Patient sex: F
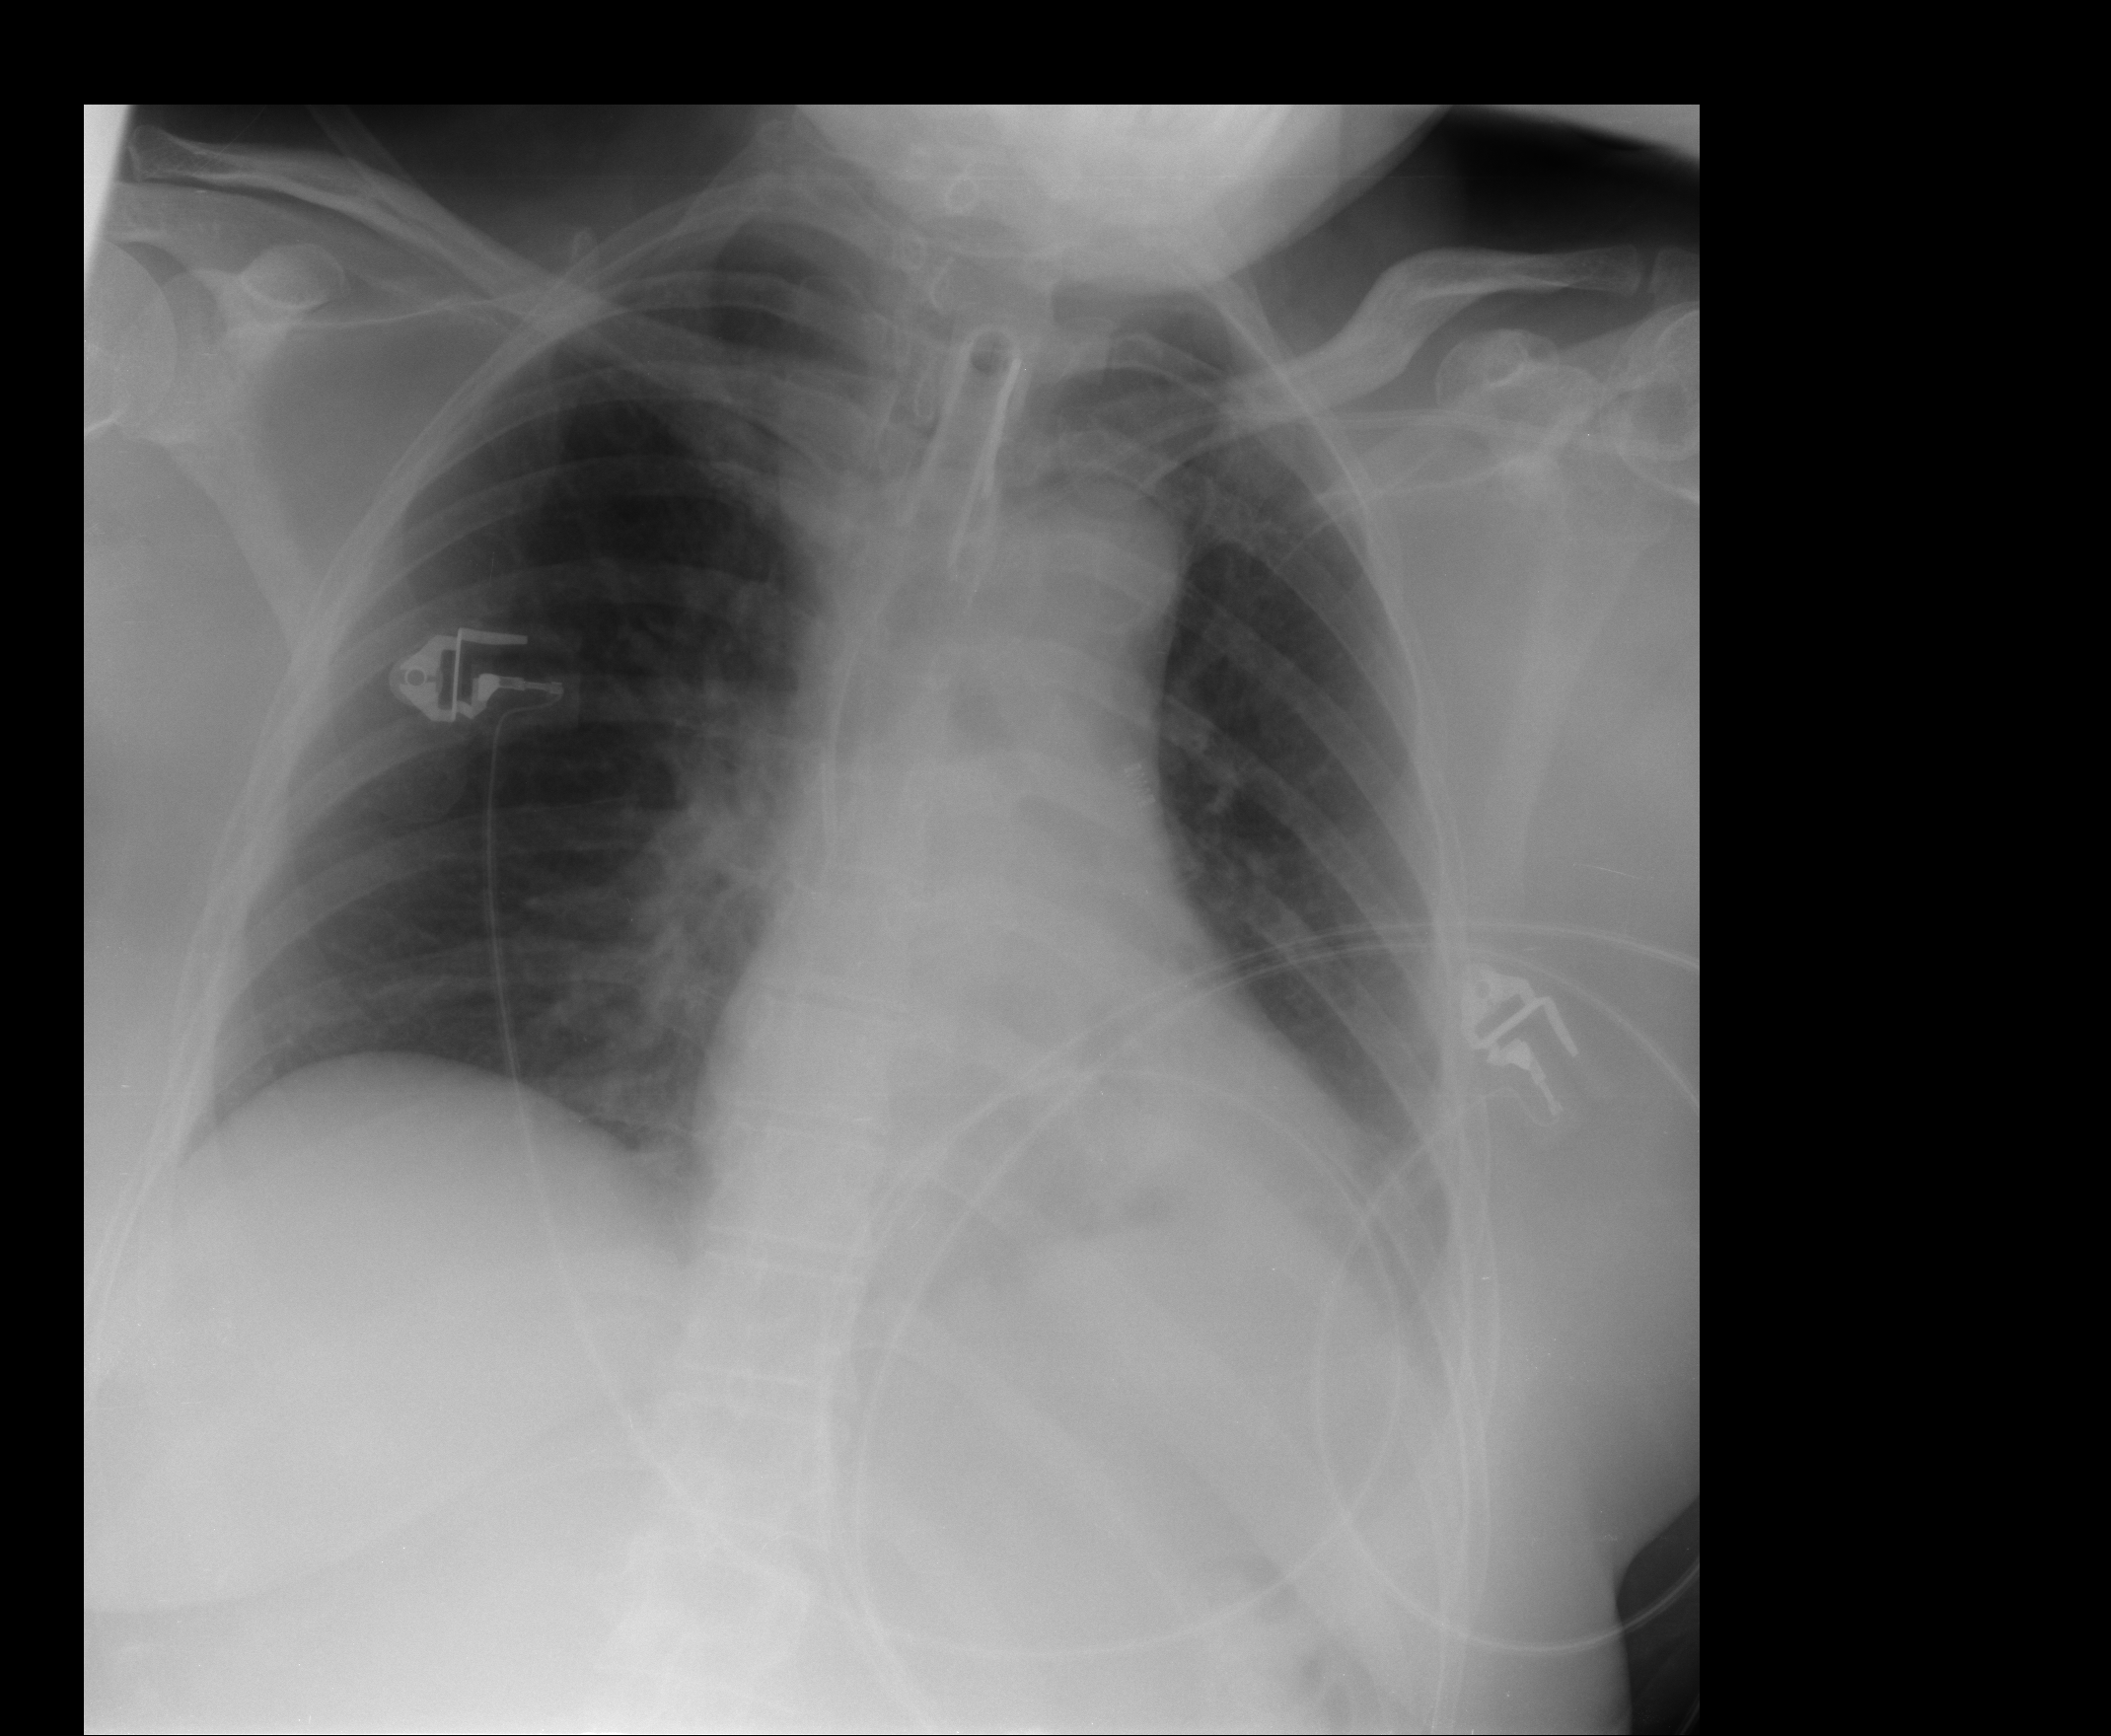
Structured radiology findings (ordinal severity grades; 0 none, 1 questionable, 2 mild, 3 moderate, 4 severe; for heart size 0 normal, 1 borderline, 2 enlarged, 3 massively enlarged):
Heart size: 0
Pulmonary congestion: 0
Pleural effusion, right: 0
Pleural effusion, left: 2
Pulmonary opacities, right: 0
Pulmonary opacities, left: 0
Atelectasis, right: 0
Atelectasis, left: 1